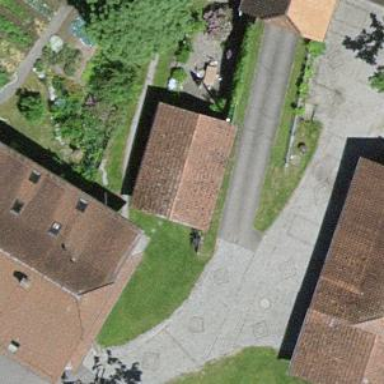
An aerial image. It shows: Barn.